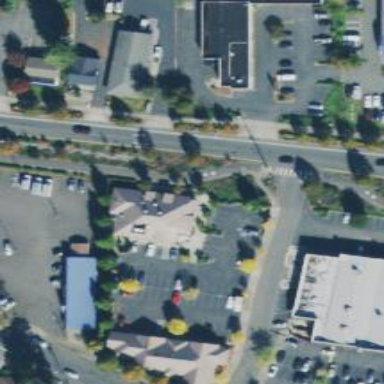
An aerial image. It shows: Veterinary facility.